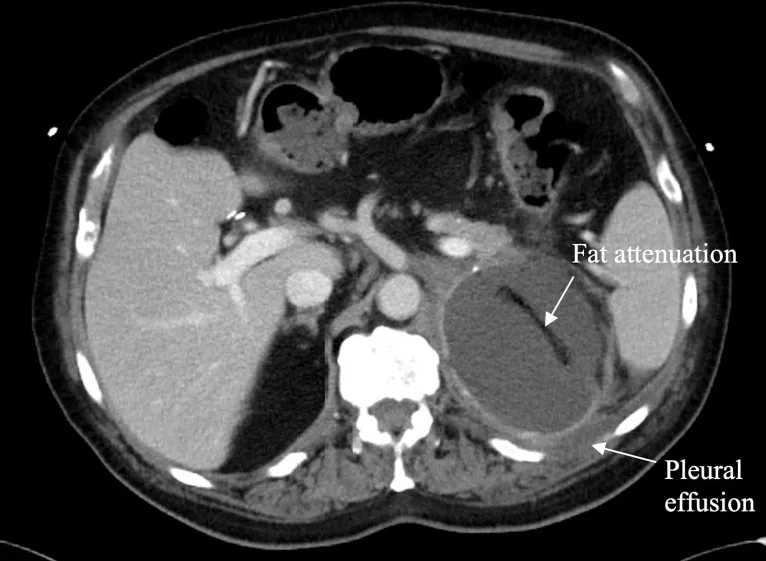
Axial contrast enhanced CT through the upper abdomen in June 2023 shows complete replacement of the left adrenal gland by a well circumscribed fluid attenuation mass with smooth margins measuring 9.9 x 7.9 x 7.8 cm. A linear area of fat attenuation is seen within the mass along the path of a previously placed pigtail catheter. There is a small left pleural effusion. The right adrenal mass has resolved, and the right adrenal gland appears normal.
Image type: radiology (ct)